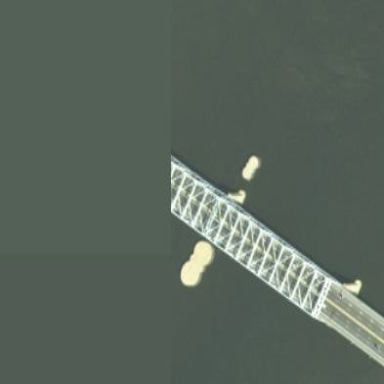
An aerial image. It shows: Truss bridge structure.